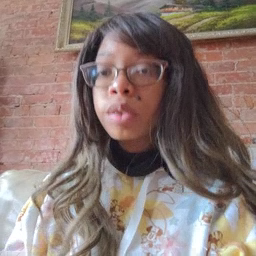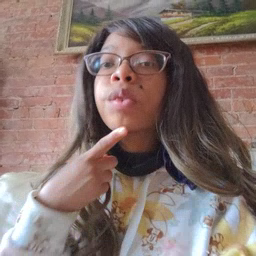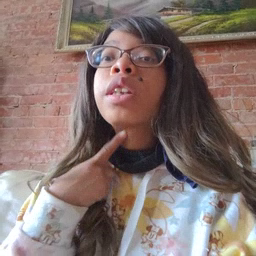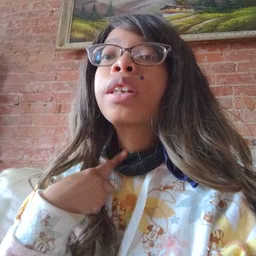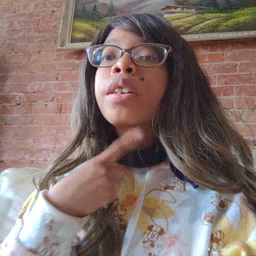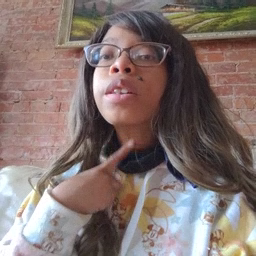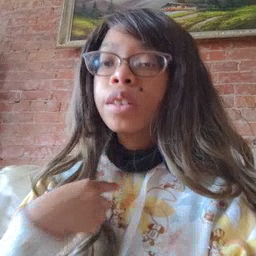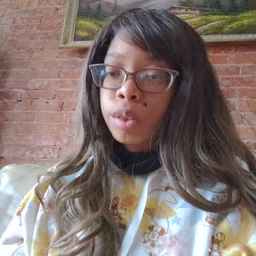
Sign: thirsty